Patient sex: M
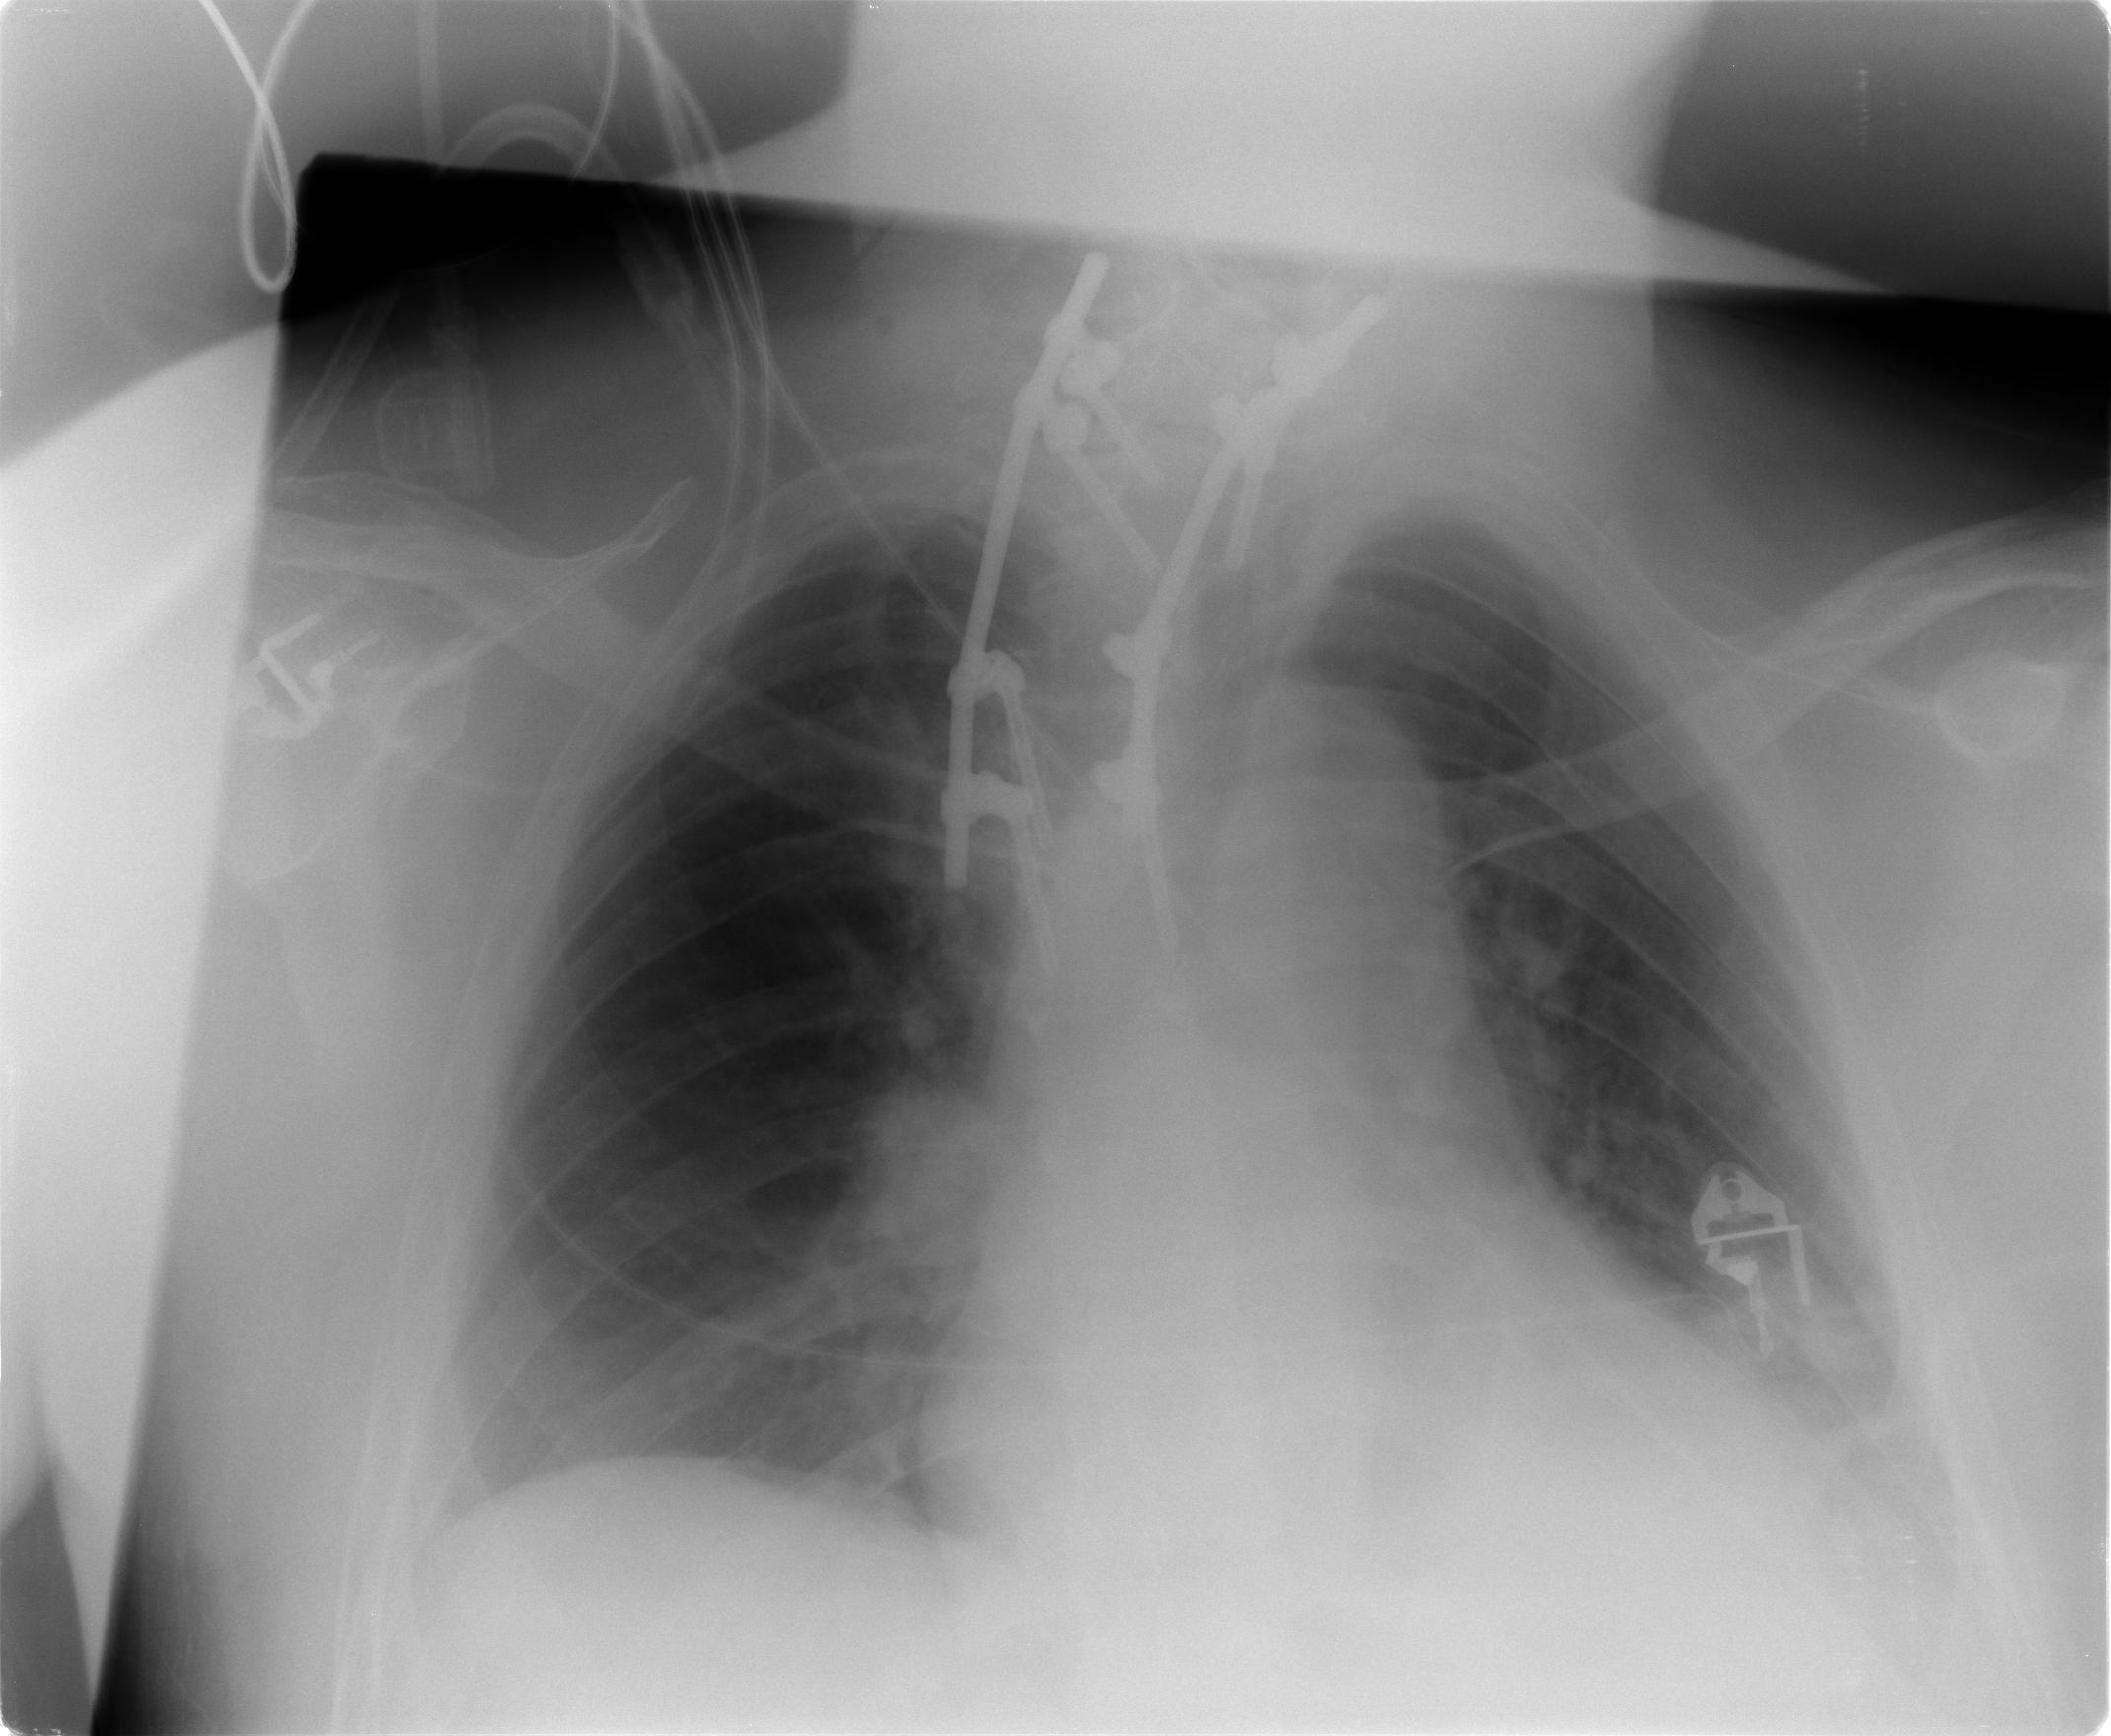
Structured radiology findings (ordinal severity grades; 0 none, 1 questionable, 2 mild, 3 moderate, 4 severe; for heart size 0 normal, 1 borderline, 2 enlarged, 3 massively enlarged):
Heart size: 1
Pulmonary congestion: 2
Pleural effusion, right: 0
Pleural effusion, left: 2
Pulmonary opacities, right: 0
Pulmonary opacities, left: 1
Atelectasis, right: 2
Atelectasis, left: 2